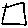
Label: square